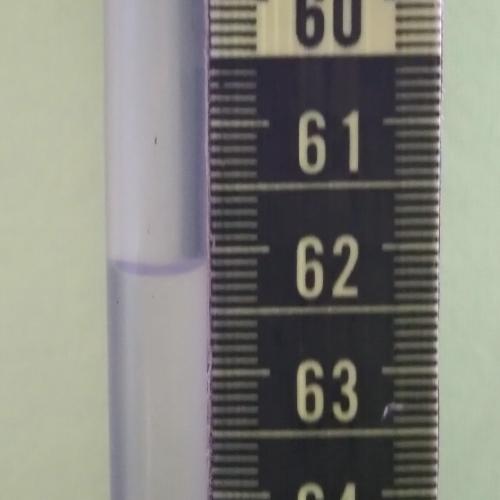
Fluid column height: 62.2 cm